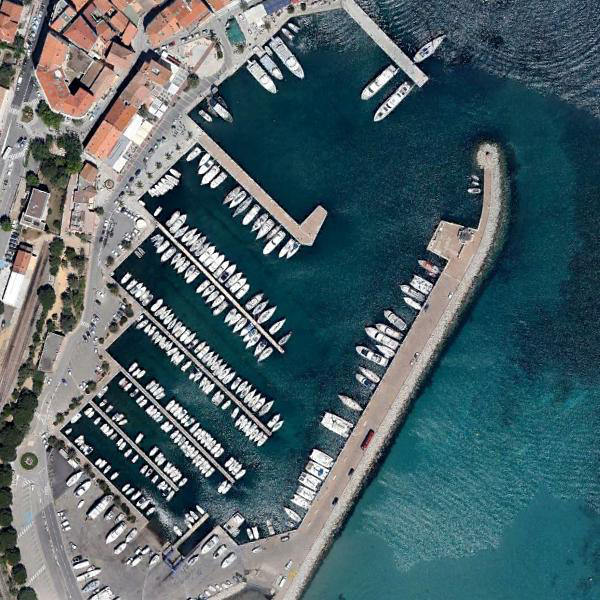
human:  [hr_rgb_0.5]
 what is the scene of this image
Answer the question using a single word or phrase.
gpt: port